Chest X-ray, PA view. Patient: 26 years old, sex F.
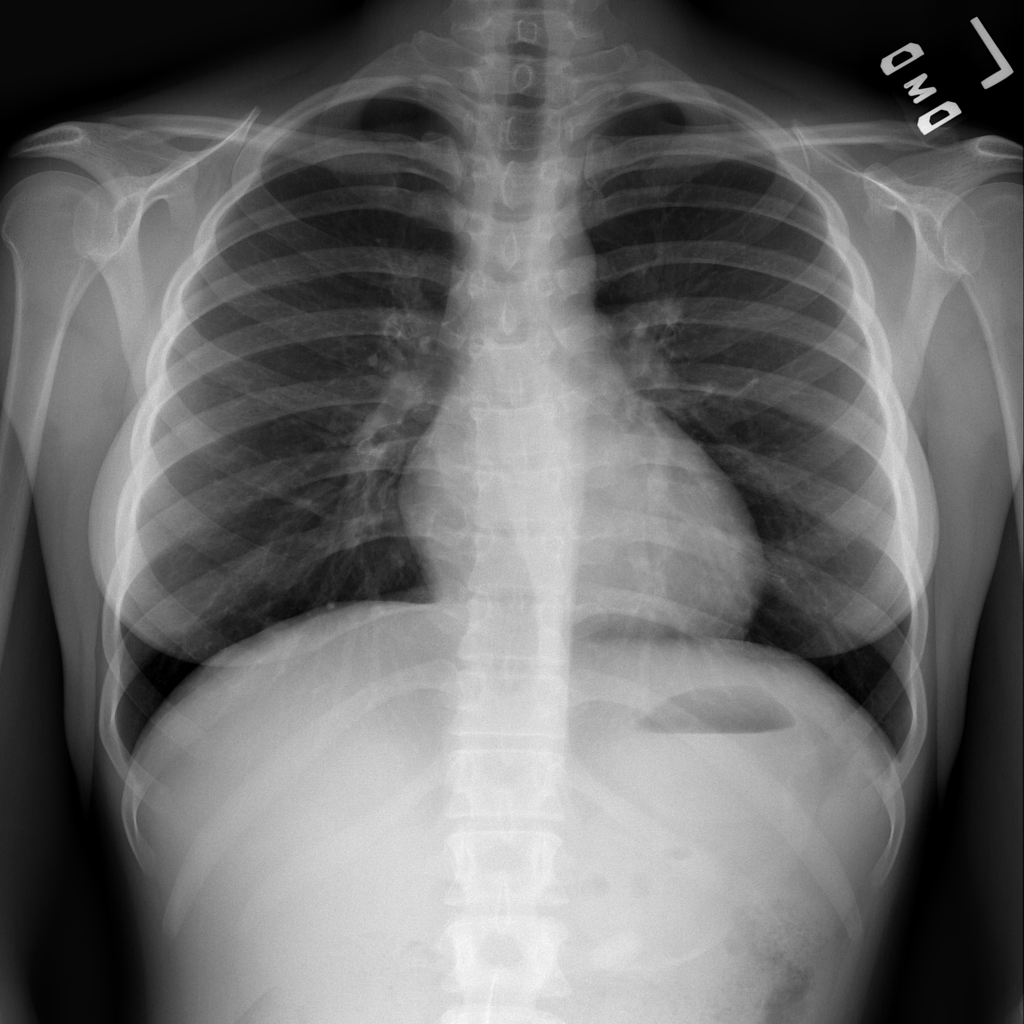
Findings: No Finding